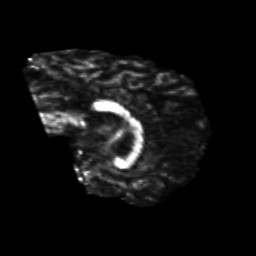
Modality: FA
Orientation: sagittal
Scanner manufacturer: siemens
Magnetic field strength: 3 T
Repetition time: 6.8 s
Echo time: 0.093 s